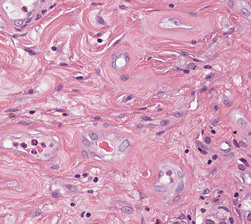
Tumor epithelial tissue: no
Tumor-associated stroma tissue: yes
Normal tissue: no